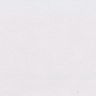
Metastatic tissue present: no